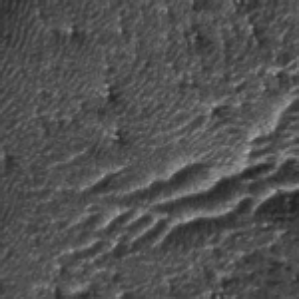
Label: frost